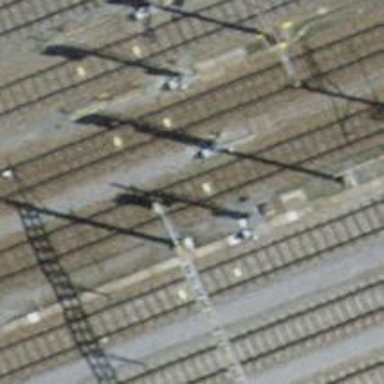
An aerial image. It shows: Railway signal.